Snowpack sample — Loveland Pass, Silver Plume, Colorado, USA (12/14/25, 10:50 AM MST)
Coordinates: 39.664, -105.882
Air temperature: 36 °F
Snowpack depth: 67 cm
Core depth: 20 cm
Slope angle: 6°, slope face: 326°
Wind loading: low
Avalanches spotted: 0
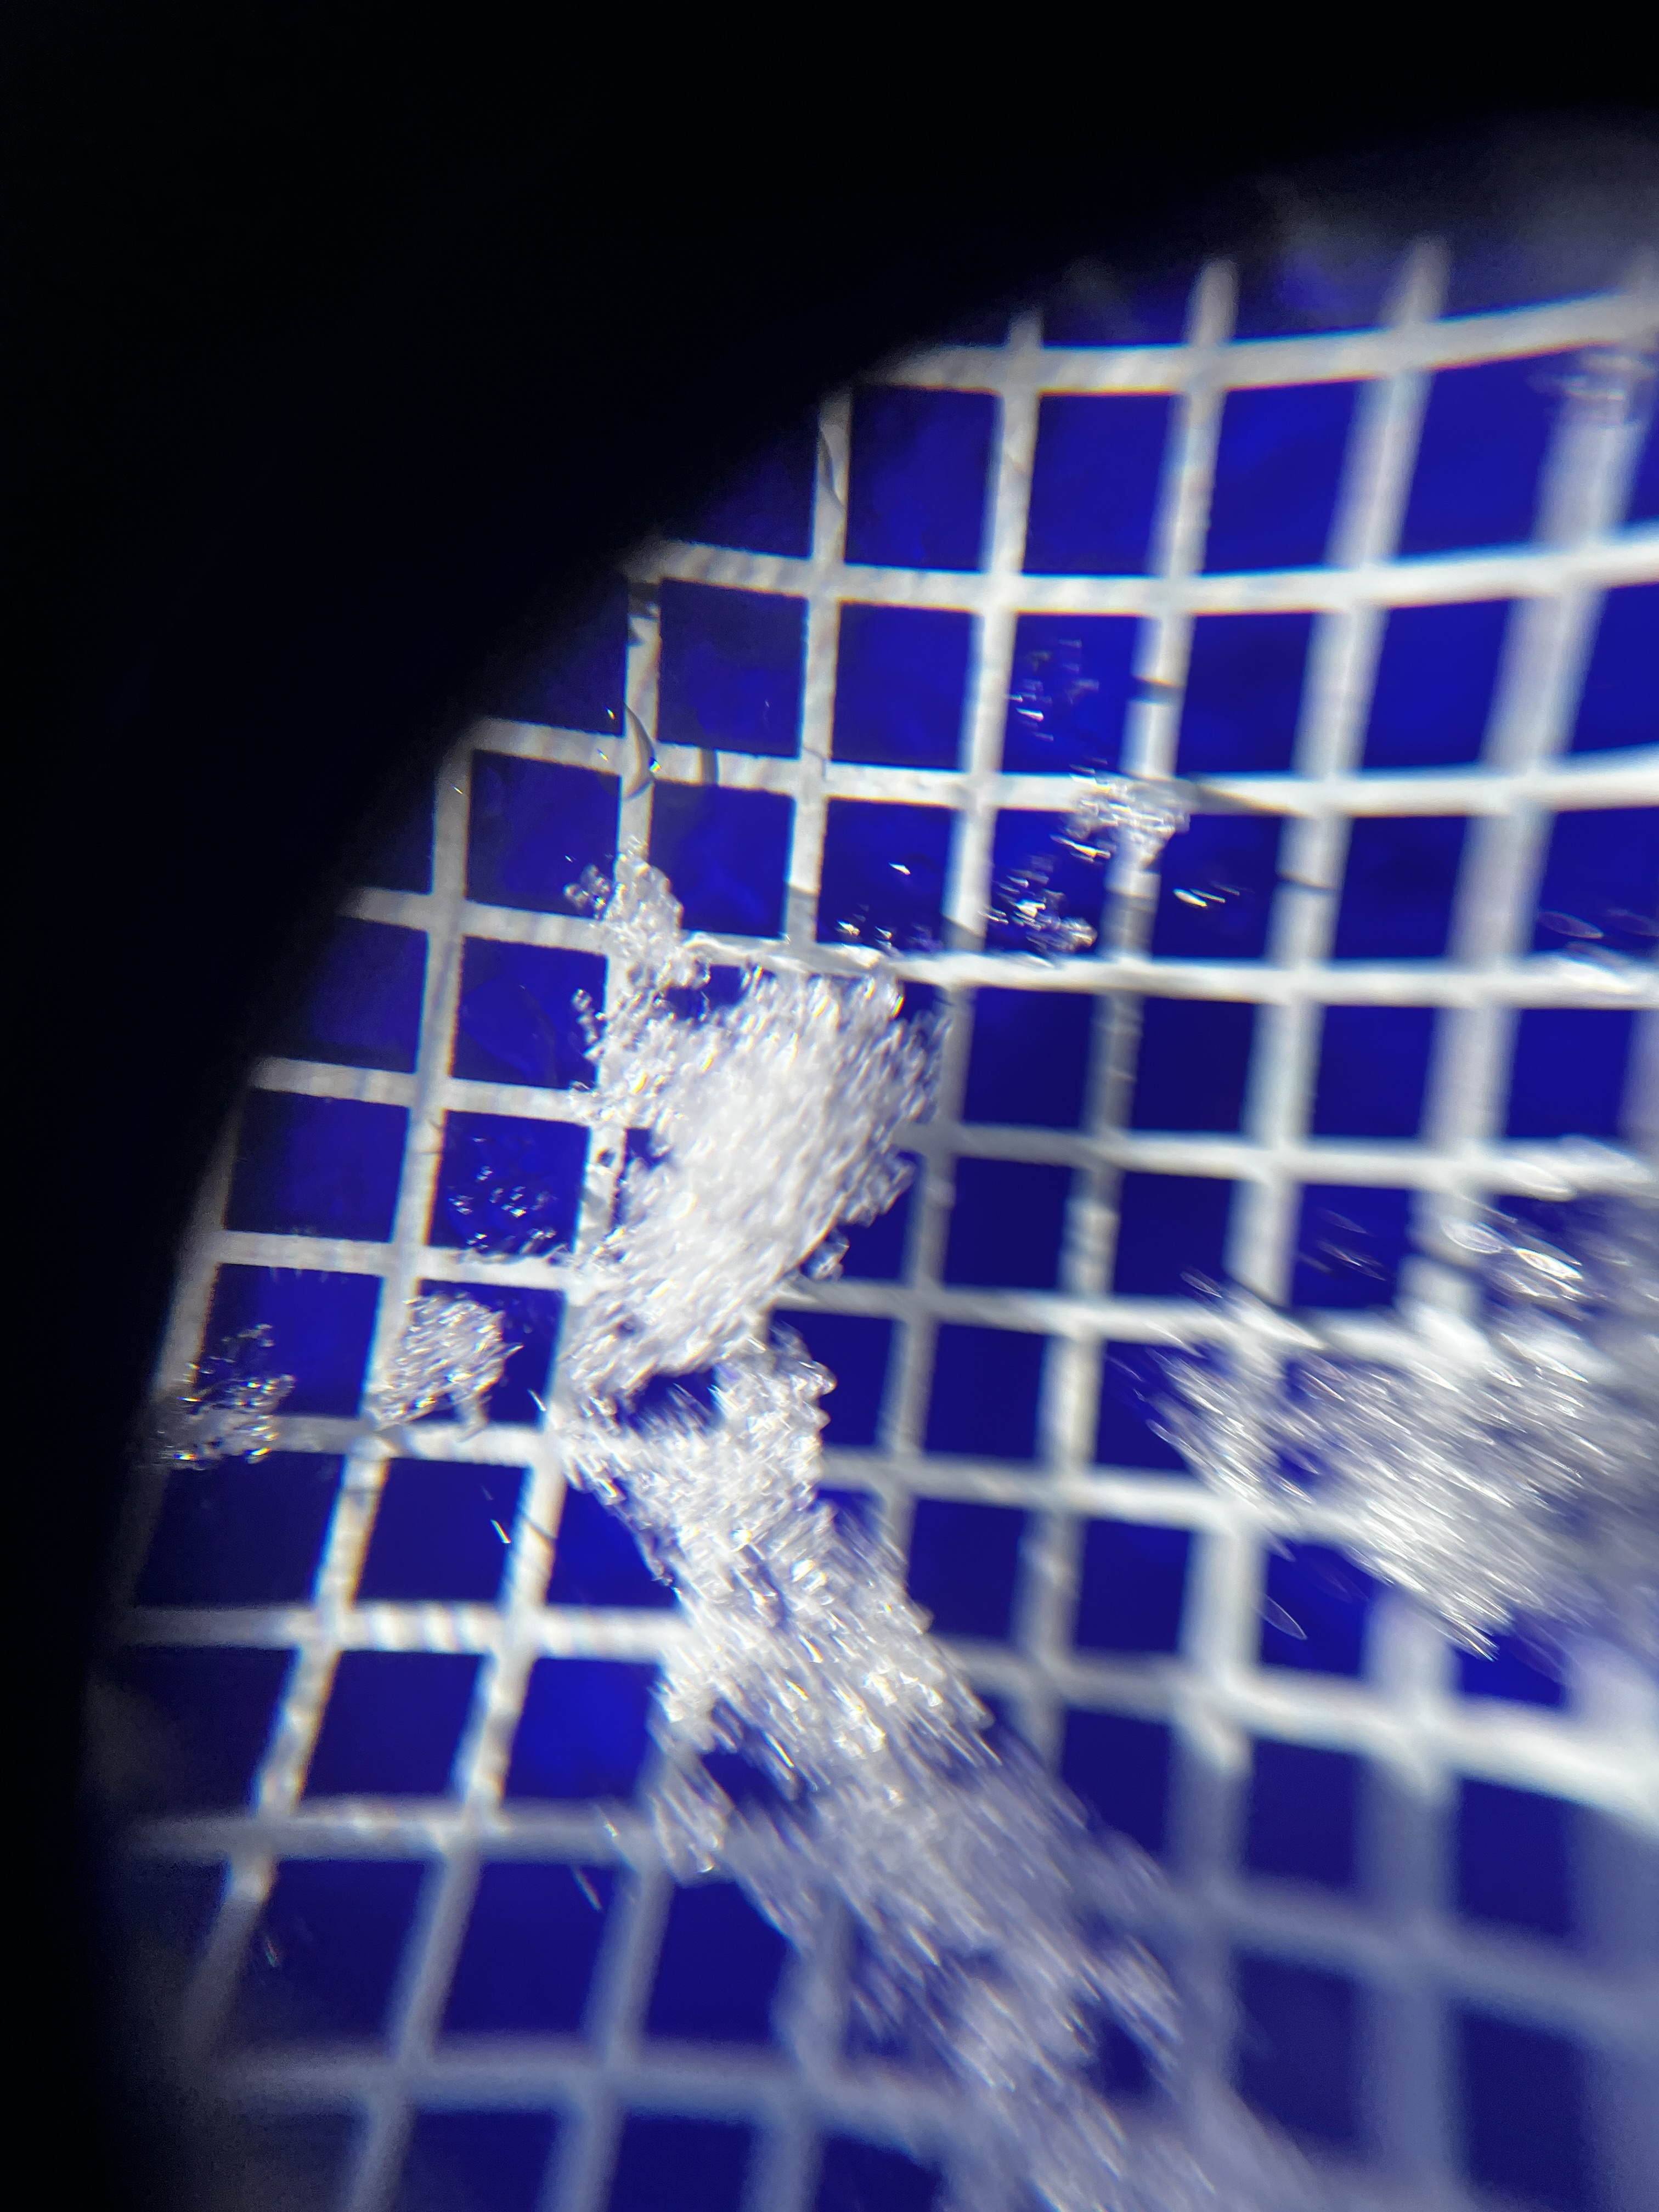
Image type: magnified_profile
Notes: No avalanches spotted, very late start to the season with minimal snowpack